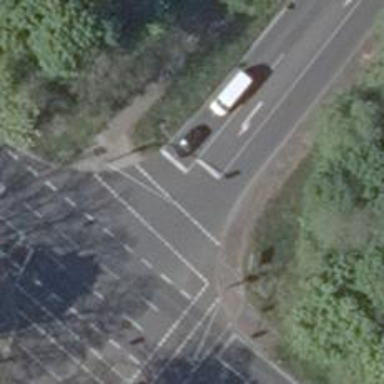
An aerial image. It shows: Road with traffic signals.